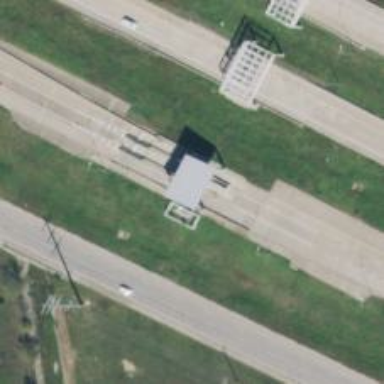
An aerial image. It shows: Toll gantry on the road.